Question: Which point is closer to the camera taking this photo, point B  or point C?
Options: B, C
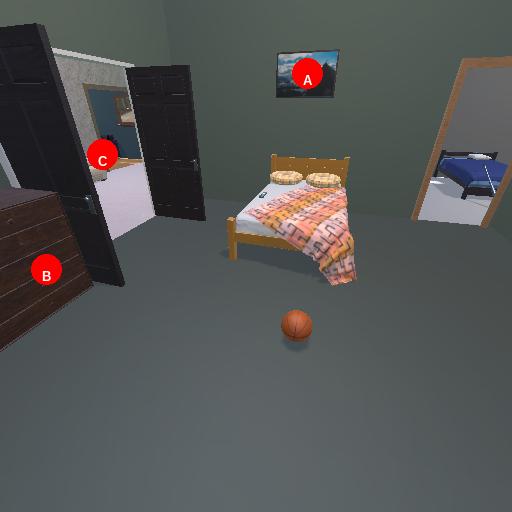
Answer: B